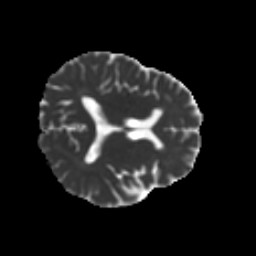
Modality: MD
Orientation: axial
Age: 59
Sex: female
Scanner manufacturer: ge
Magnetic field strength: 3 T
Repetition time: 7.8 s
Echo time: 0.0606 s